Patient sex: M
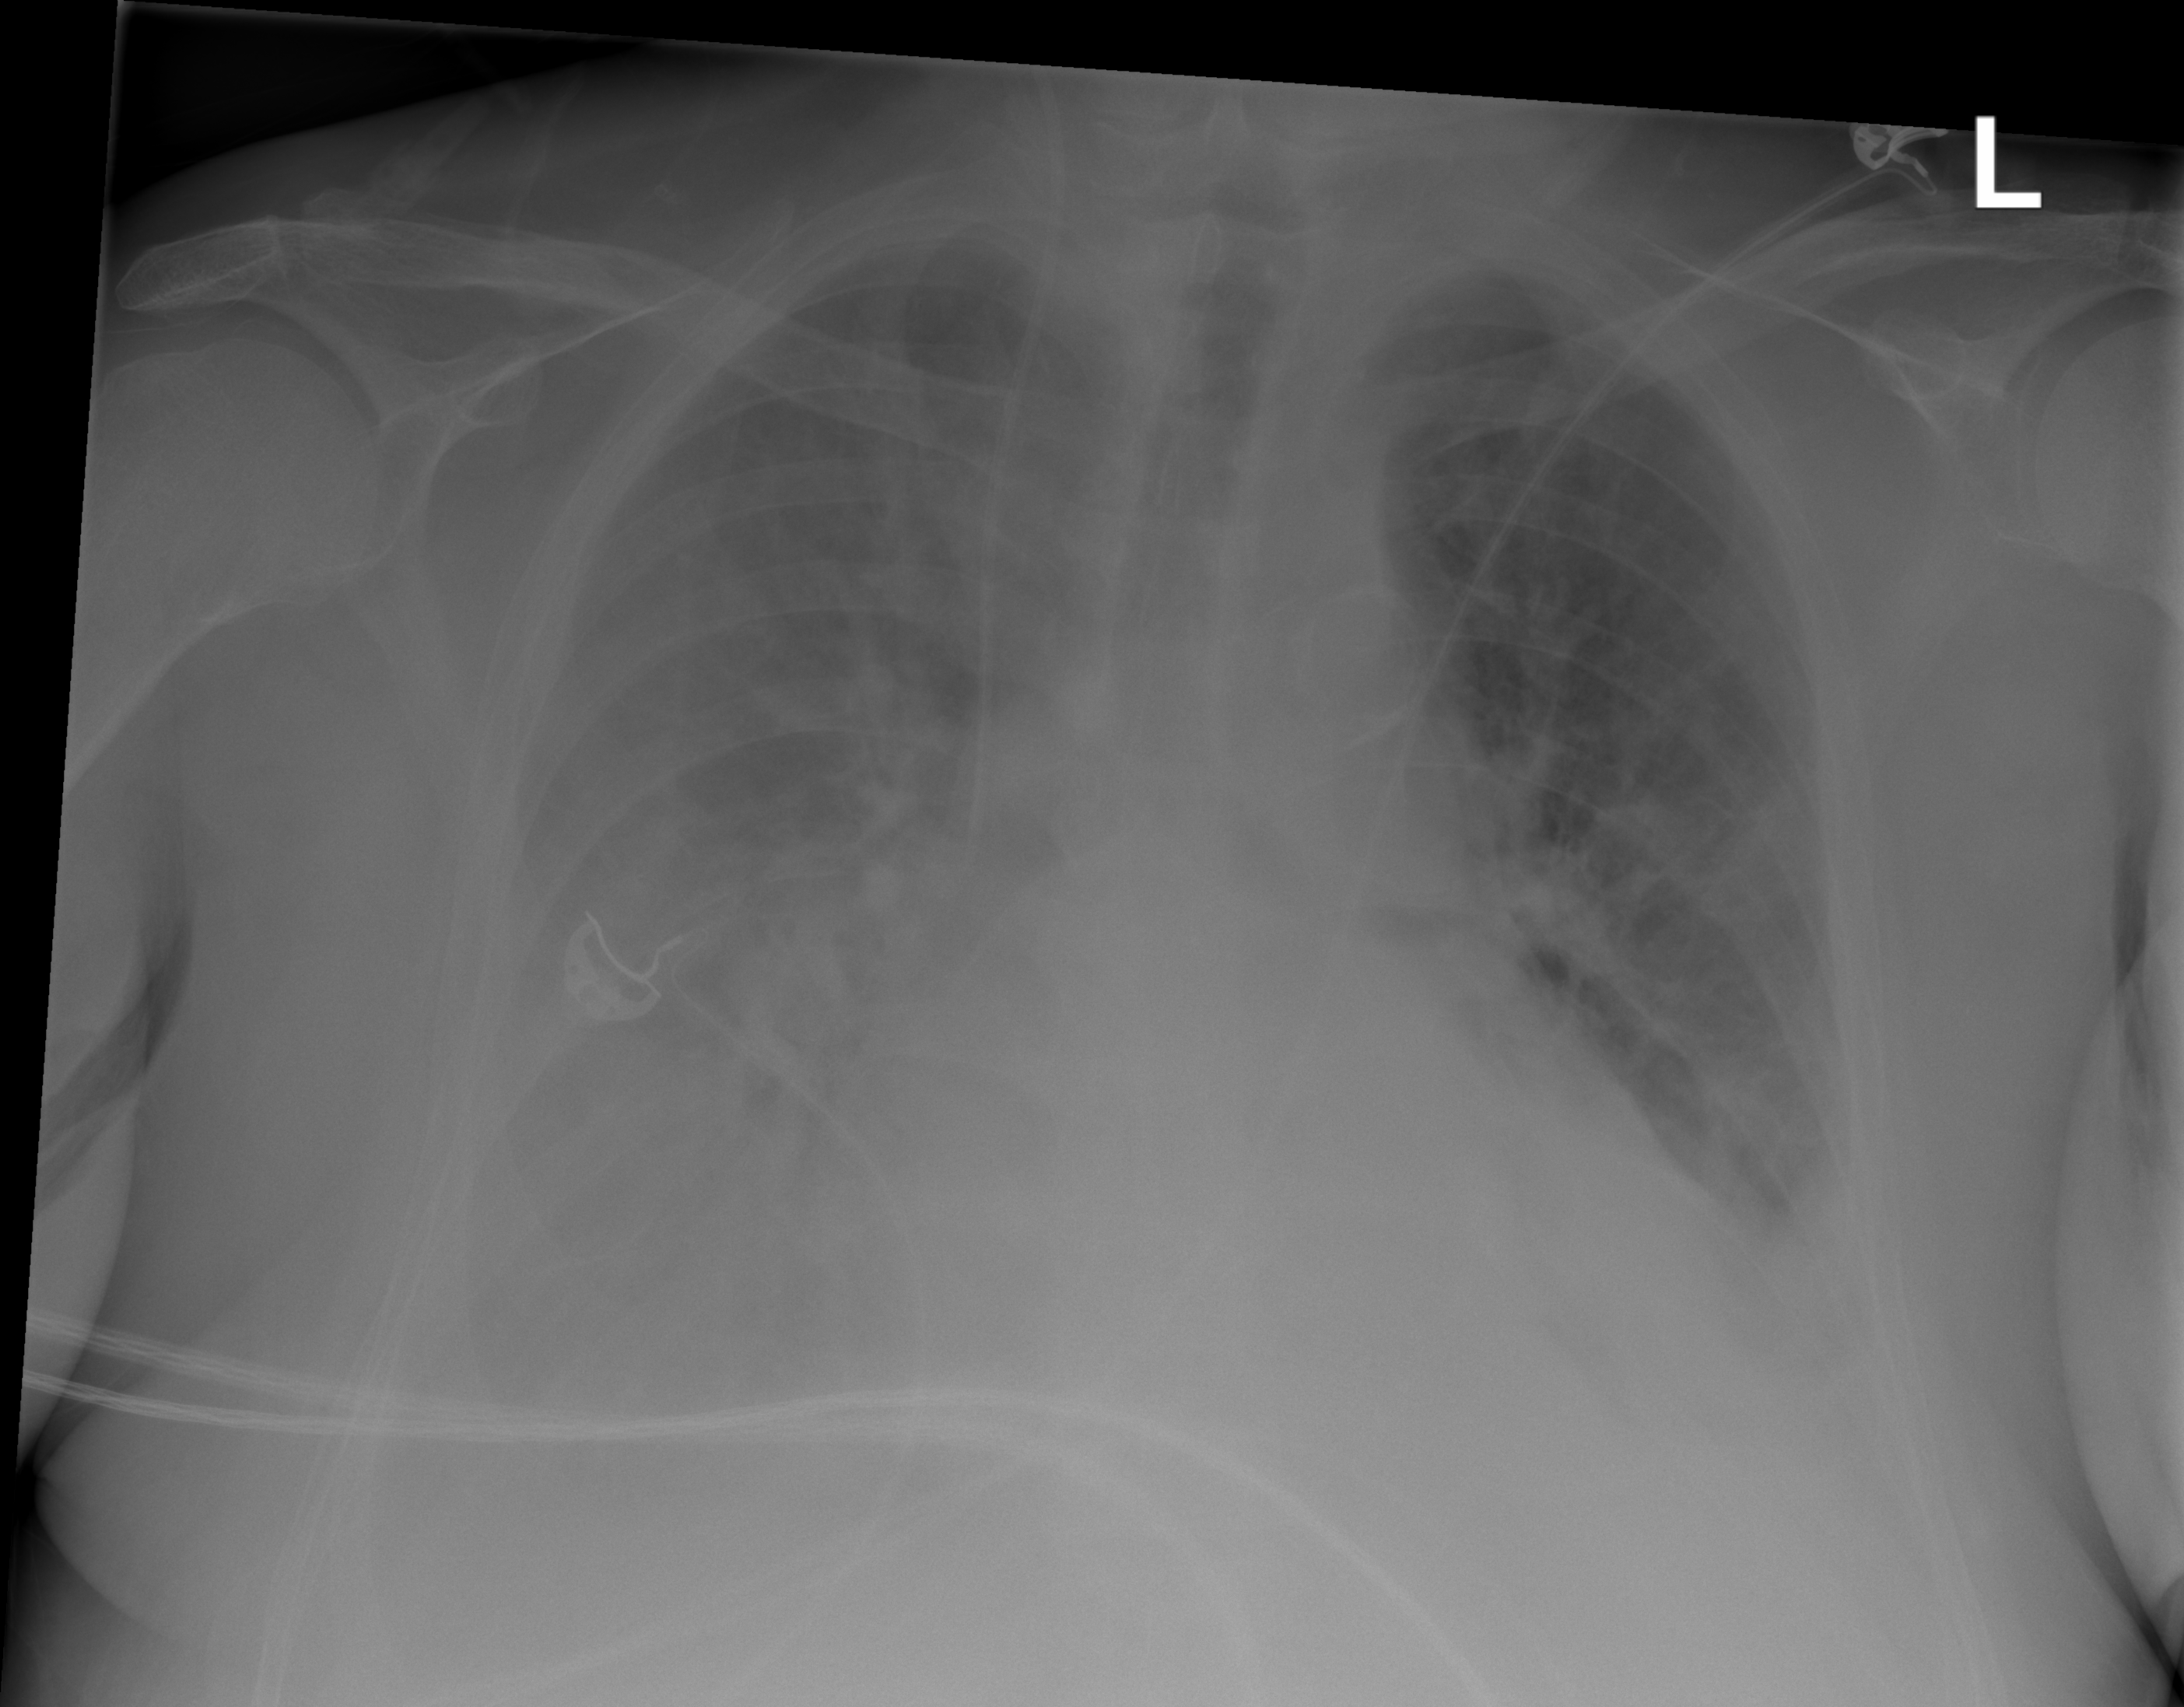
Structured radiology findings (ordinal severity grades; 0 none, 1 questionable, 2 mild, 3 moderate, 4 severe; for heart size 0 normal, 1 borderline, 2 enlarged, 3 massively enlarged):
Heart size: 2
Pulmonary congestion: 3
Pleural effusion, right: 3
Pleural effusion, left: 3
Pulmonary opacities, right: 2
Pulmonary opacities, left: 0
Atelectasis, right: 3
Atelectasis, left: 3